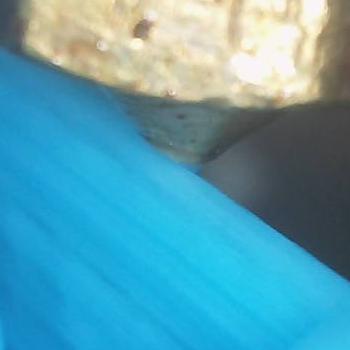
Flow rate: 158%